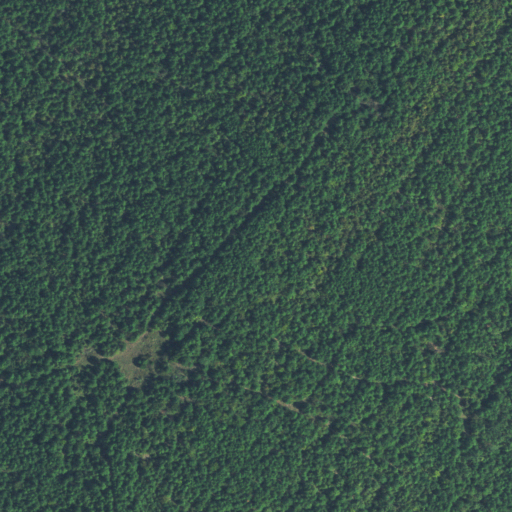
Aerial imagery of mountain in Oklahoma named Little Mountain containing evergreen forest, mixed forest, and deciduous forest